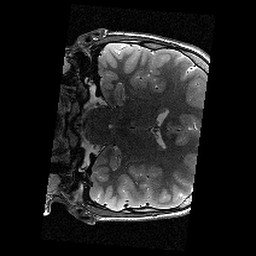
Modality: T2w
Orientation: coronal
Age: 13
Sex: male
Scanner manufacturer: siemens
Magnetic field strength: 3 T
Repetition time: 9.23 s
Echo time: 0.067 s